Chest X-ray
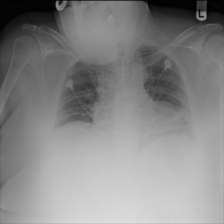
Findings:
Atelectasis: negative
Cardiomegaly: negative
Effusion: negative
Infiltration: negative
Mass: negative
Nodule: negative
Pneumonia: negative
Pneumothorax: negative
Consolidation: negative
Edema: negative
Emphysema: negative
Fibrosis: negative
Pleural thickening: negative
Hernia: negative